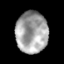
Tissue: skin
Cell type: Epithelial cells
Senescence score: 0.2537
Nuclear area (px): 1303
Mean DAPI intensity: 162.441